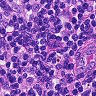
Metastatic tissue present: no